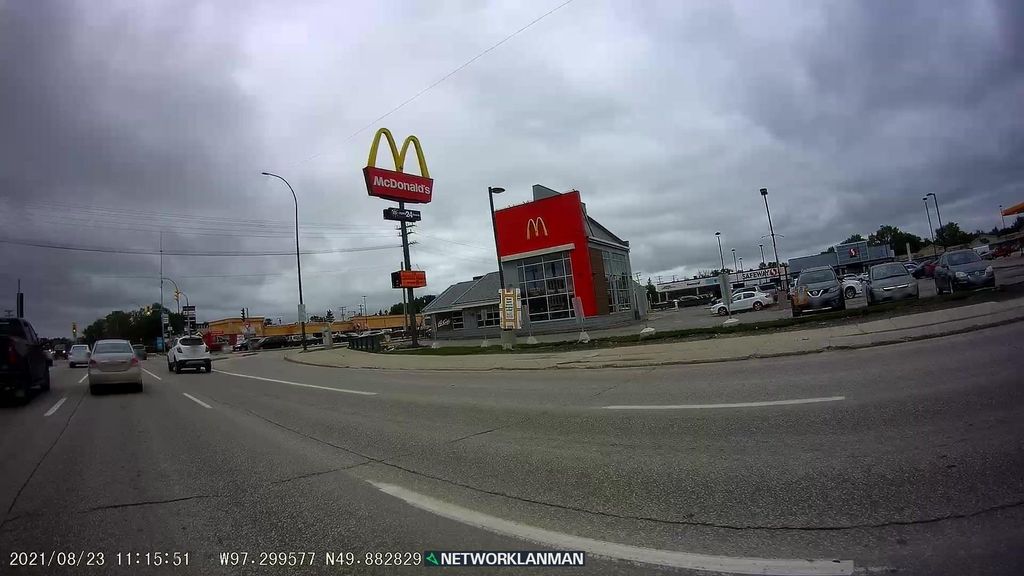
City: winnipeg